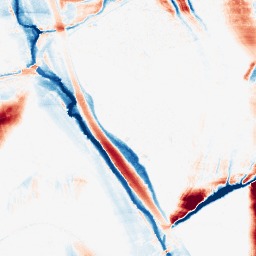
Category: morphological
Decomposition family: morphological_ellipse
Decomposition parameters: operation: average
width: 10
height: 50
Upsampling method: quartic
Upsampling parameters: scale: 4
Upsampling scale: 4